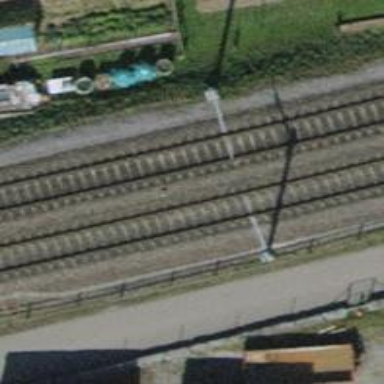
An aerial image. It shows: Railway milestone.